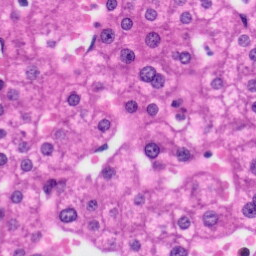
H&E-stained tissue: Liver